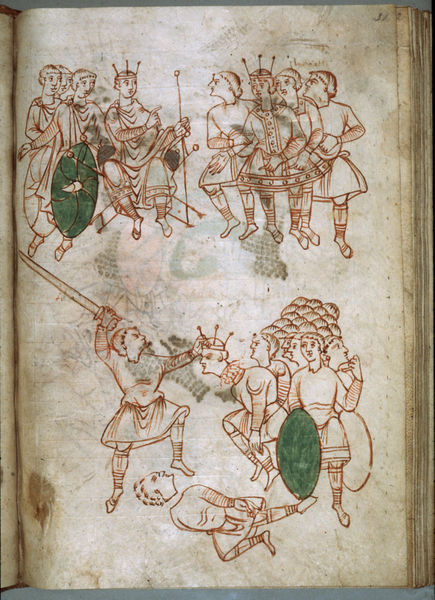
Titel: Makkabäer-Handschrift
Standort: Herkunftsort: Reichenau, Kloster St. Gallen (EU - D - BW)
Institution: Leiden, Universitätsbibliothek
Schlagwörter: kampf, kopf, grün, menschen, braun, frisur, männer, skizze, zeichnung, rot, alt, enthauptung, henker, hinrichtung, köpfen, leiche, tot, gewand, haare, blatt, krone, japan, papier, vergilbt, krieg, schlacht, kaiser, könig, lanze, soldaten, thron, sandalen, schild, buch, druck, seite, gefangen, illustration, schilder, schwert, uniform, volk, helm, ritter, armee, heer, kämpfen, sieg, tinte, pergament, gefangene, mittelalter, speer, töten, gefangener, schlagen, handschrift, zepter, szepter, schnürung, regierung, urteil, papyrus, buchmalerei, hinrichten, inkunabel, manuskript, schwertkampf, illuminierung, lschwert